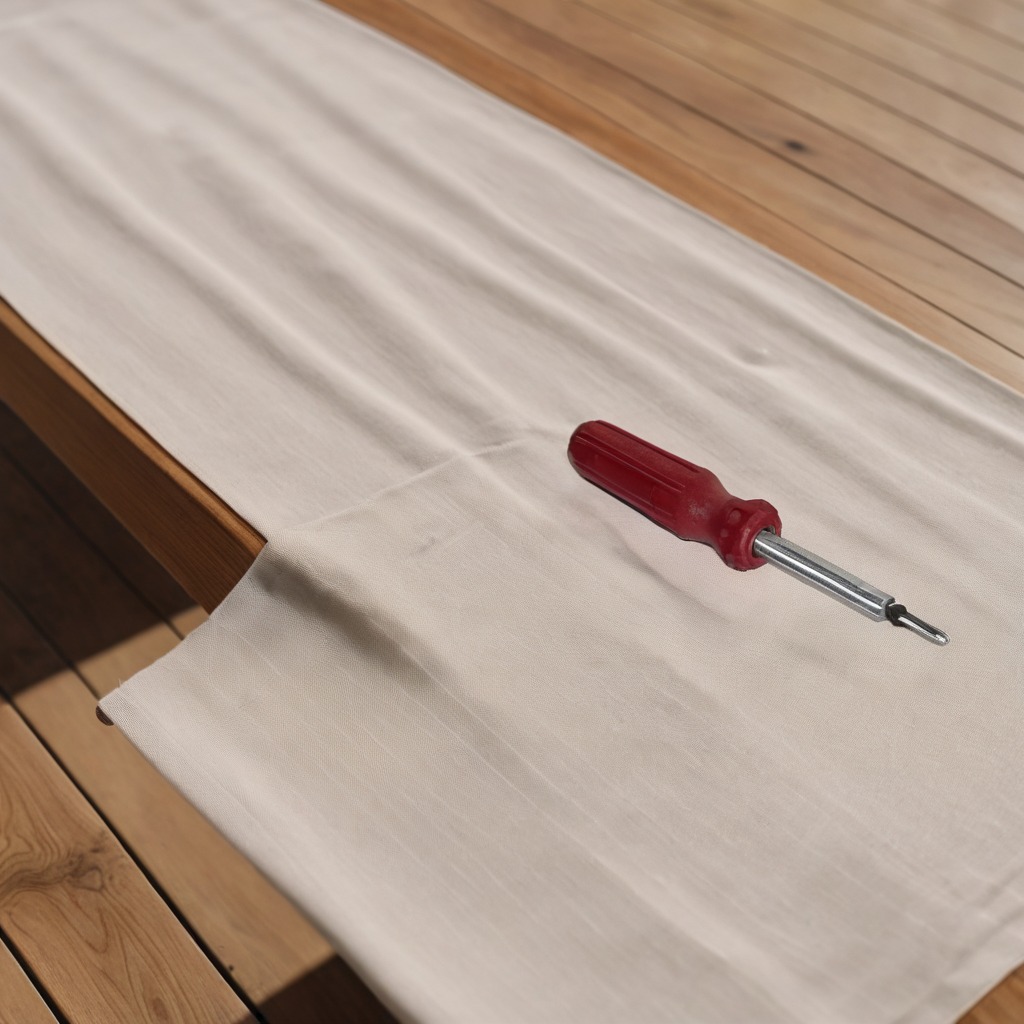
A screwdriver lying on the wooden table in an outdoor workshop during daytime bright natural light soft shadows worn but beneath the cloth